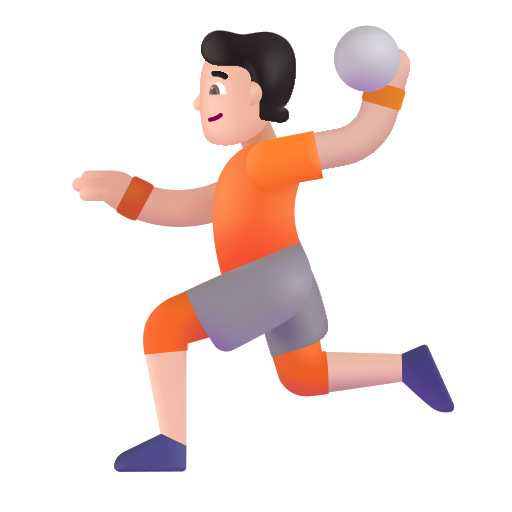
person playing handball color light